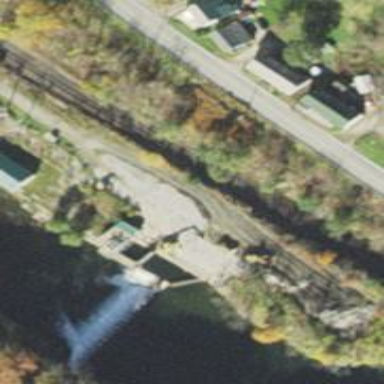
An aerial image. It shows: Path used for portaging whitewater.